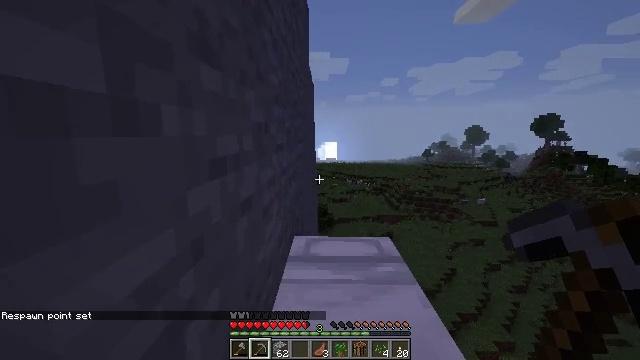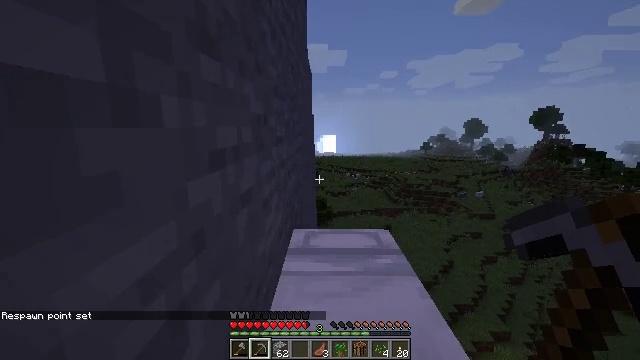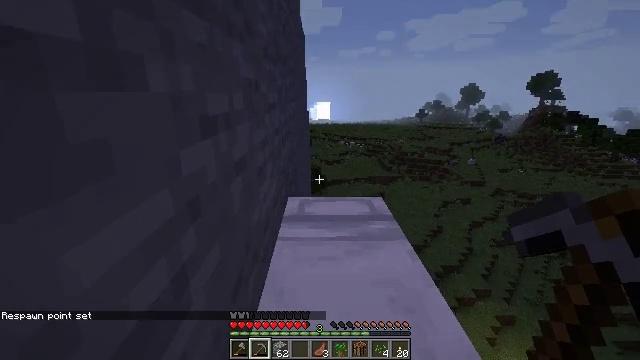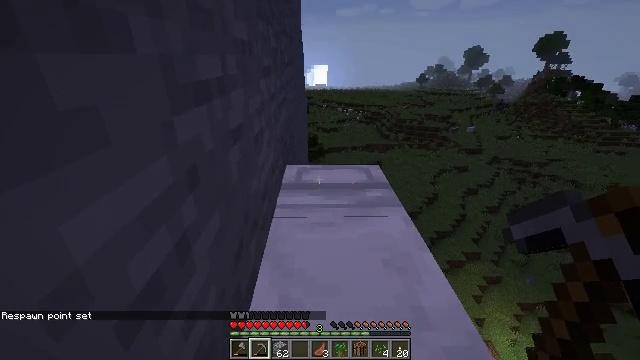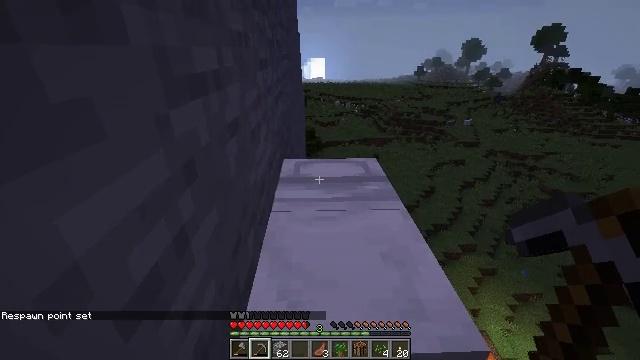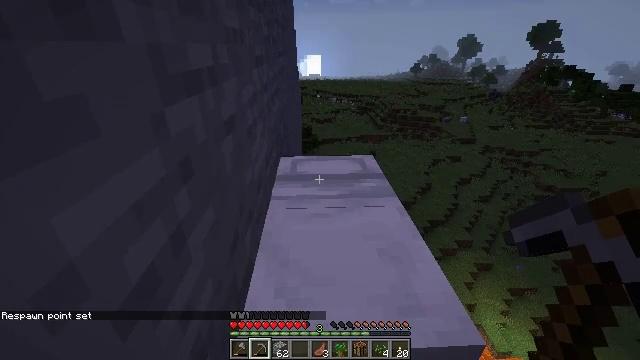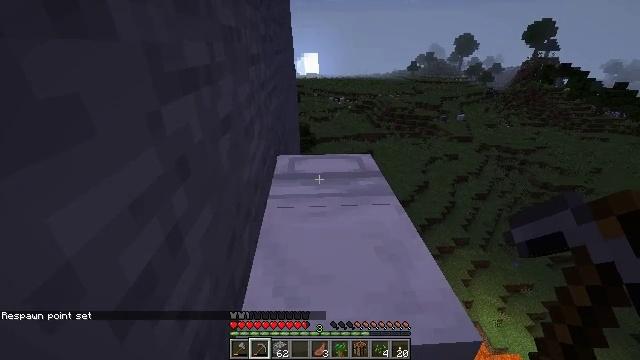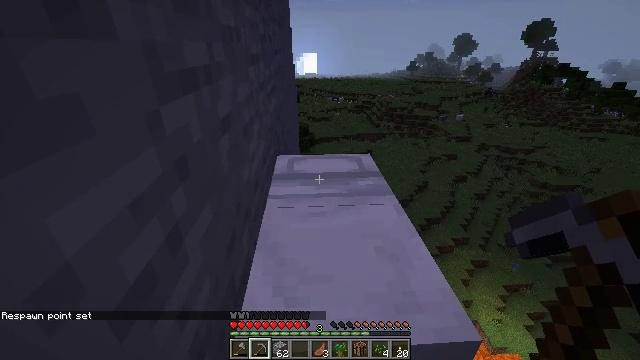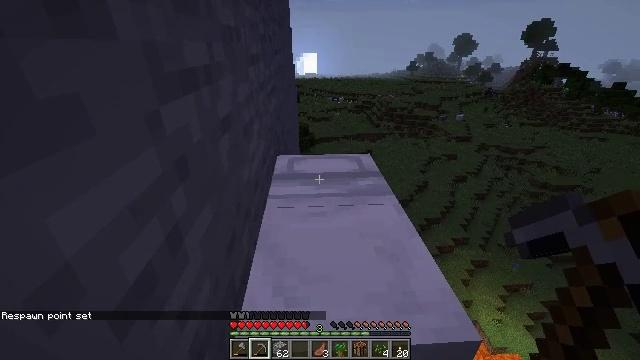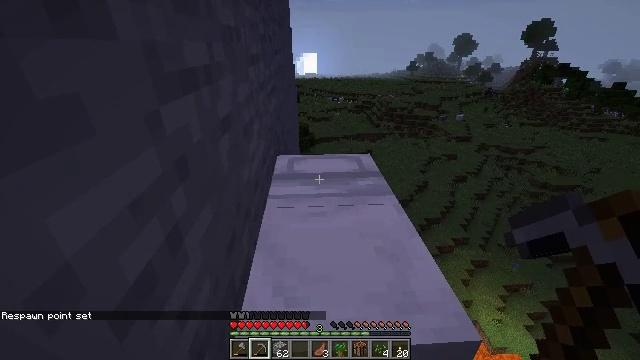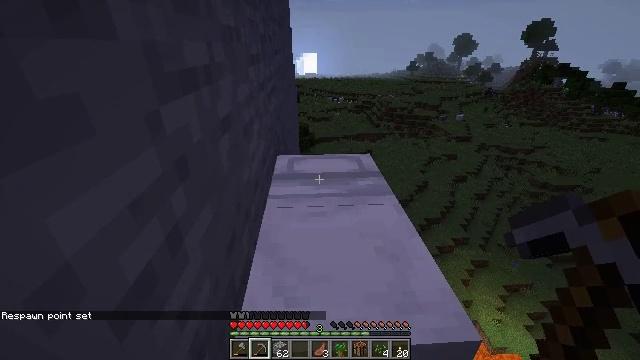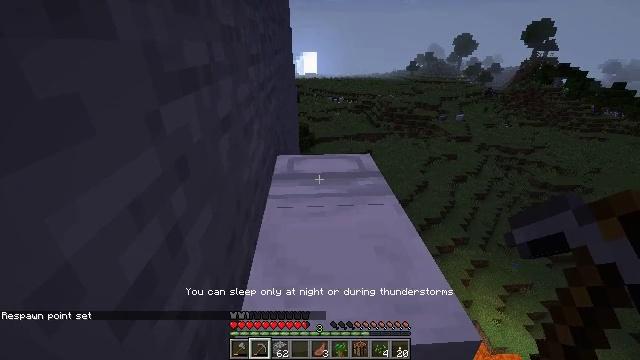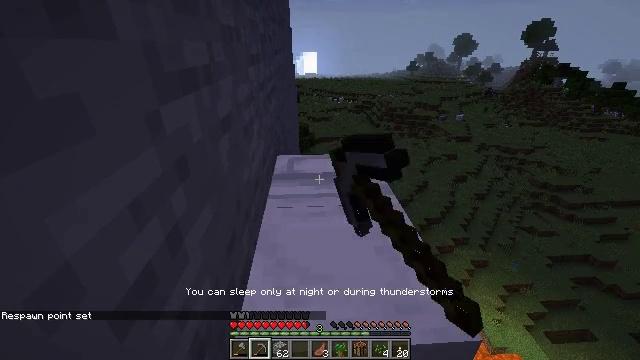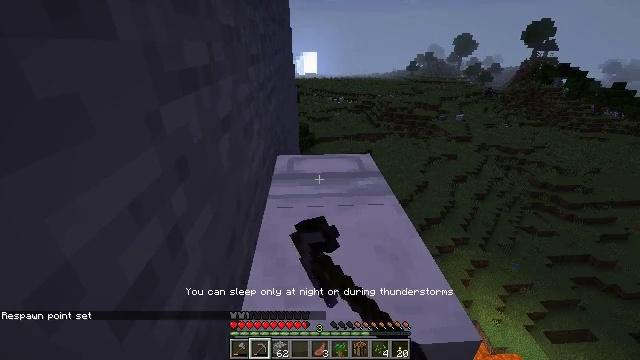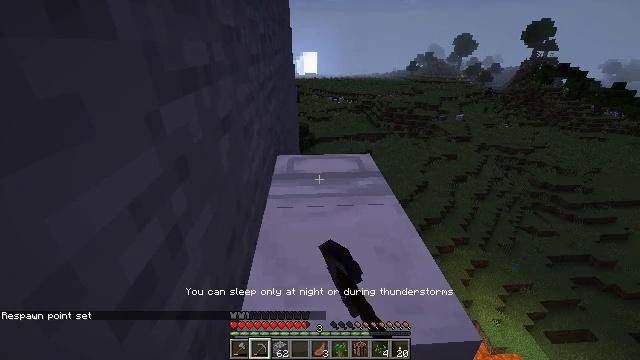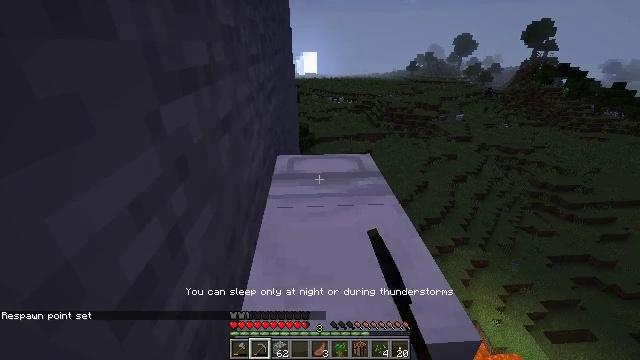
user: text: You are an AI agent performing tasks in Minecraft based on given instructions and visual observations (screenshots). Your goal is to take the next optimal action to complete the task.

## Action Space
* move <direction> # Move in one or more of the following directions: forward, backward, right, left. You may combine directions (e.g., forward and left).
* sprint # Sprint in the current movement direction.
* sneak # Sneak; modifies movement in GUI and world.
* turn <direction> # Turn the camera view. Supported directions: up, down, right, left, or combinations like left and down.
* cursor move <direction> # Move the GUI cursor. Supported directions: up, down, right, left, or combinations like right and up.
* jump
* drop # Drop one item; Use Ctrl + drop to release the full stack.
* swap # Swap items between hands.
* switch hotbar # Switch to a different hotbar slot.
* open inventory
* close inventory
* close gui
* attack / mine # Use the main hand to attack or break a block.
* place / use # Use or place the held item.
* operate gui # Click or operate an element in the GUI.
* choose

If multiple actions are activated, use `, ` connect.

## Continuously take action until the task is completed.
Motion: motion action
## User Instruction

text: Pick up the white bed by breaking it.
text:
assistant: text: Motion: turn down
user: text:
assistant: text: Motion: turn right and down
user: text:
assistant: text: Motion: turn down
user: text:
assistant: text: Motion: turn down
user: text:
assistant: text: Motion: no_op
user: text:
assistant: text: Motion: use / place
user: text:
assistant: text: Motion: use / place
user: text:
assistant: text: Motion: no_op
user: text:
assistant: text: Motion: no_op
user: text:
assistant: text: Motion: no_op
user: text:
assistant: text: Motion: no_op
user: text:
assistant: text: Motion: no_op
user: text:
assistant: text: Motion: no_op
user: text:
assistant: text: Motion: no_op
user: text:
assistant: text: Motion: no_op
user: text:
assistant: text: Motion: no_op
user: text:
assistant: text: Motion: no_op
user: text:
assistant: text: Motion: no_op
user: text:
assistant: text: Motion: no_op
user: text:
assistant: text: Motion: no_op
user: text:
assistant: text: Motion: no_op
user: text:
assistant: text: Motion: turn right and up
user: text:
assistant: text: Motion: turn right and up
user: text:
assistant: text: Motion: turn right and up
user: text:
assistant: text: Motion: turn right and up
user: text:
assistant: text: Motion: turn right and up
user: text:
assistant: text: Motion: turn right and up
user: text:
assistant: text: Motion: turn right and up
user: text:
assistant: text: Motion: turn right and up
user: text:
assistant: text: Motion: no_op